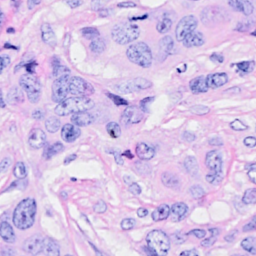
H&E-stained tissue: Breast